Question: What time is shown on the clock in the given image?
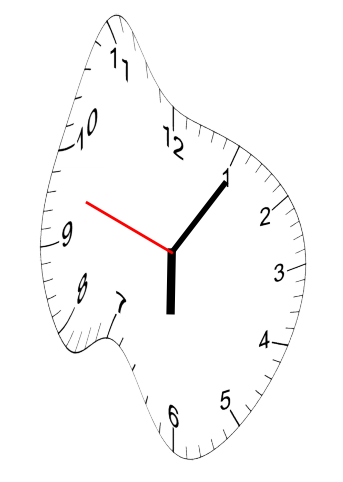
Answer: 06:05:48